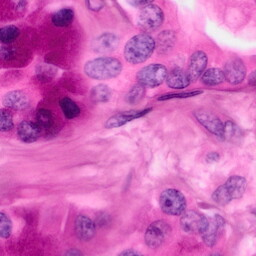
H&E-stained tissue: Pancreatic